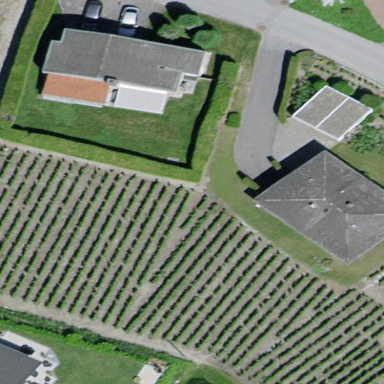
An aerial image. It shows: Vineyard.